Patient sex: F
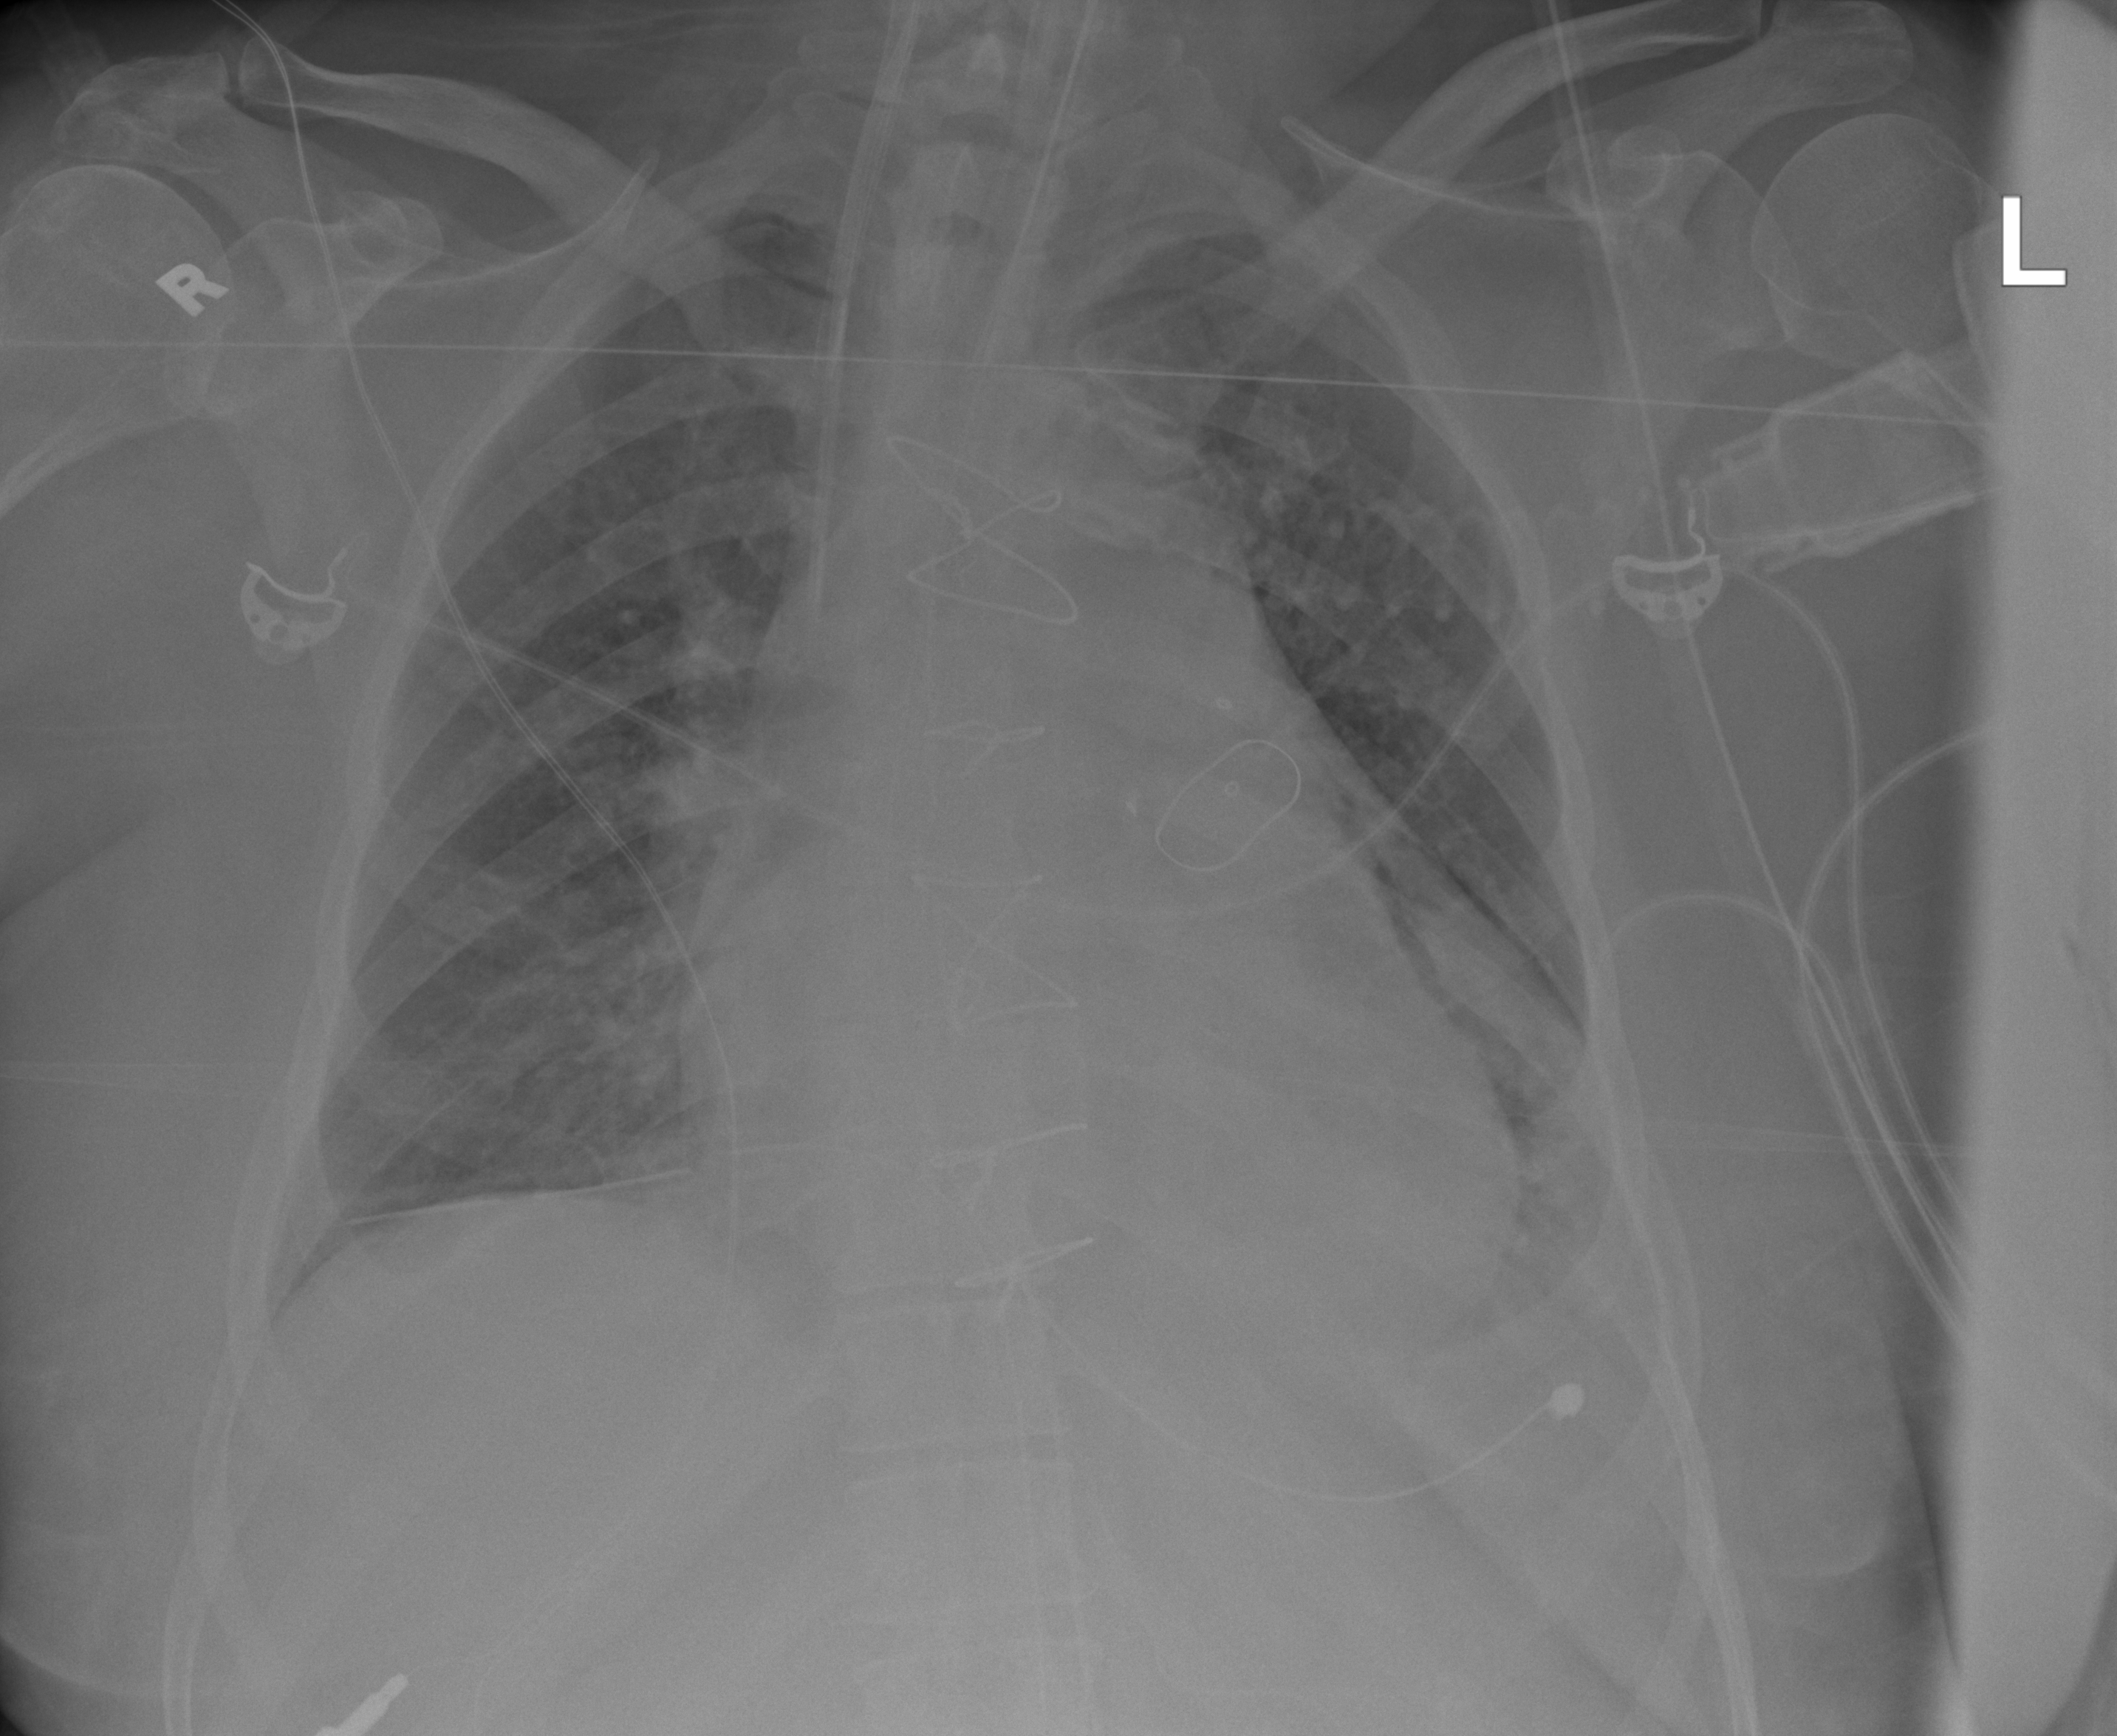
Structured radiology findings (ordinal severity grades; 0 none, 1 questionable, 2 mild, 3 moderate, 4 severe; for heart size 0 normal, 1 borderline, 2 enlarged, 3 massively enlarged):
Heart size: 2
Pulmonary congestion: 2
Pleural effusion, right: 0
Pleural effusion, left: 2
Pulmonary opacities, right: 0
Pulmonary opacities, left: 2
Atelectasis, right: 2
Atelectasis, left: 3